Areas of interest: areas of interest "Basketball Arena"
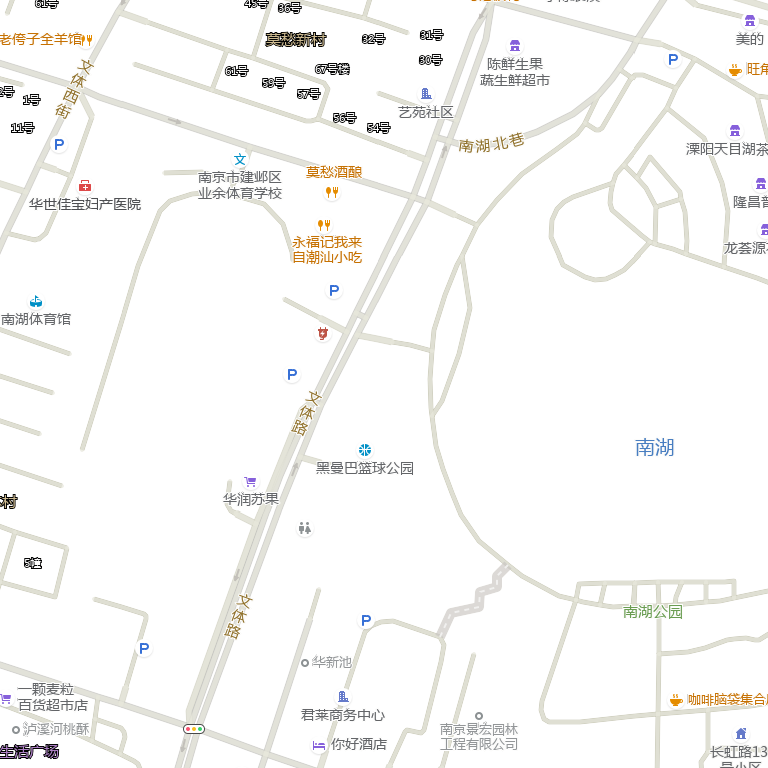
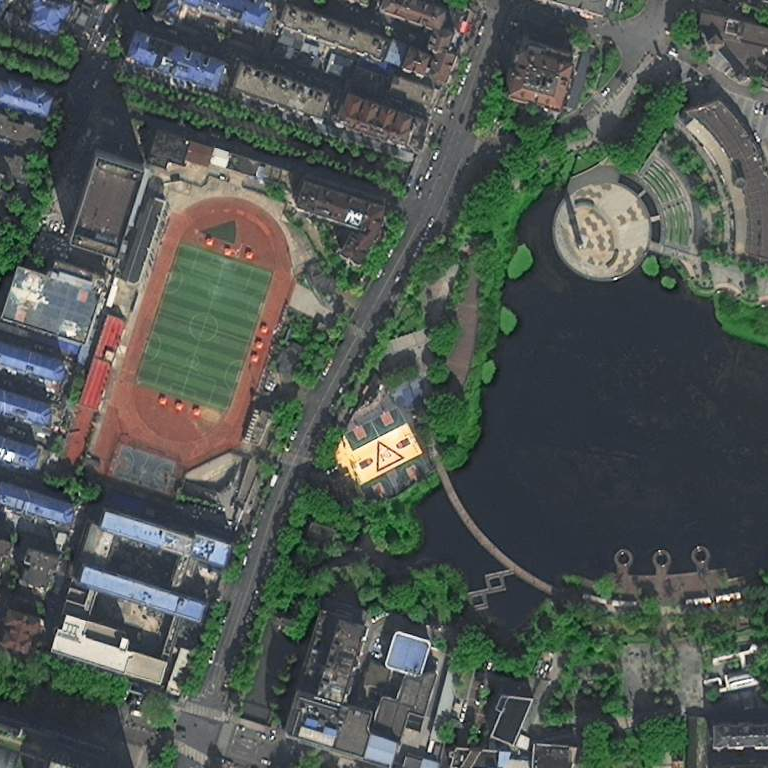